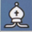
Piece: wB